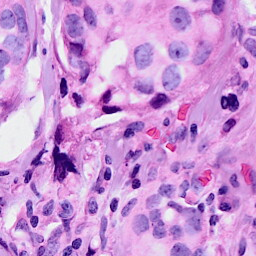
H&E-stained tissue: Breast